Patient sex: M
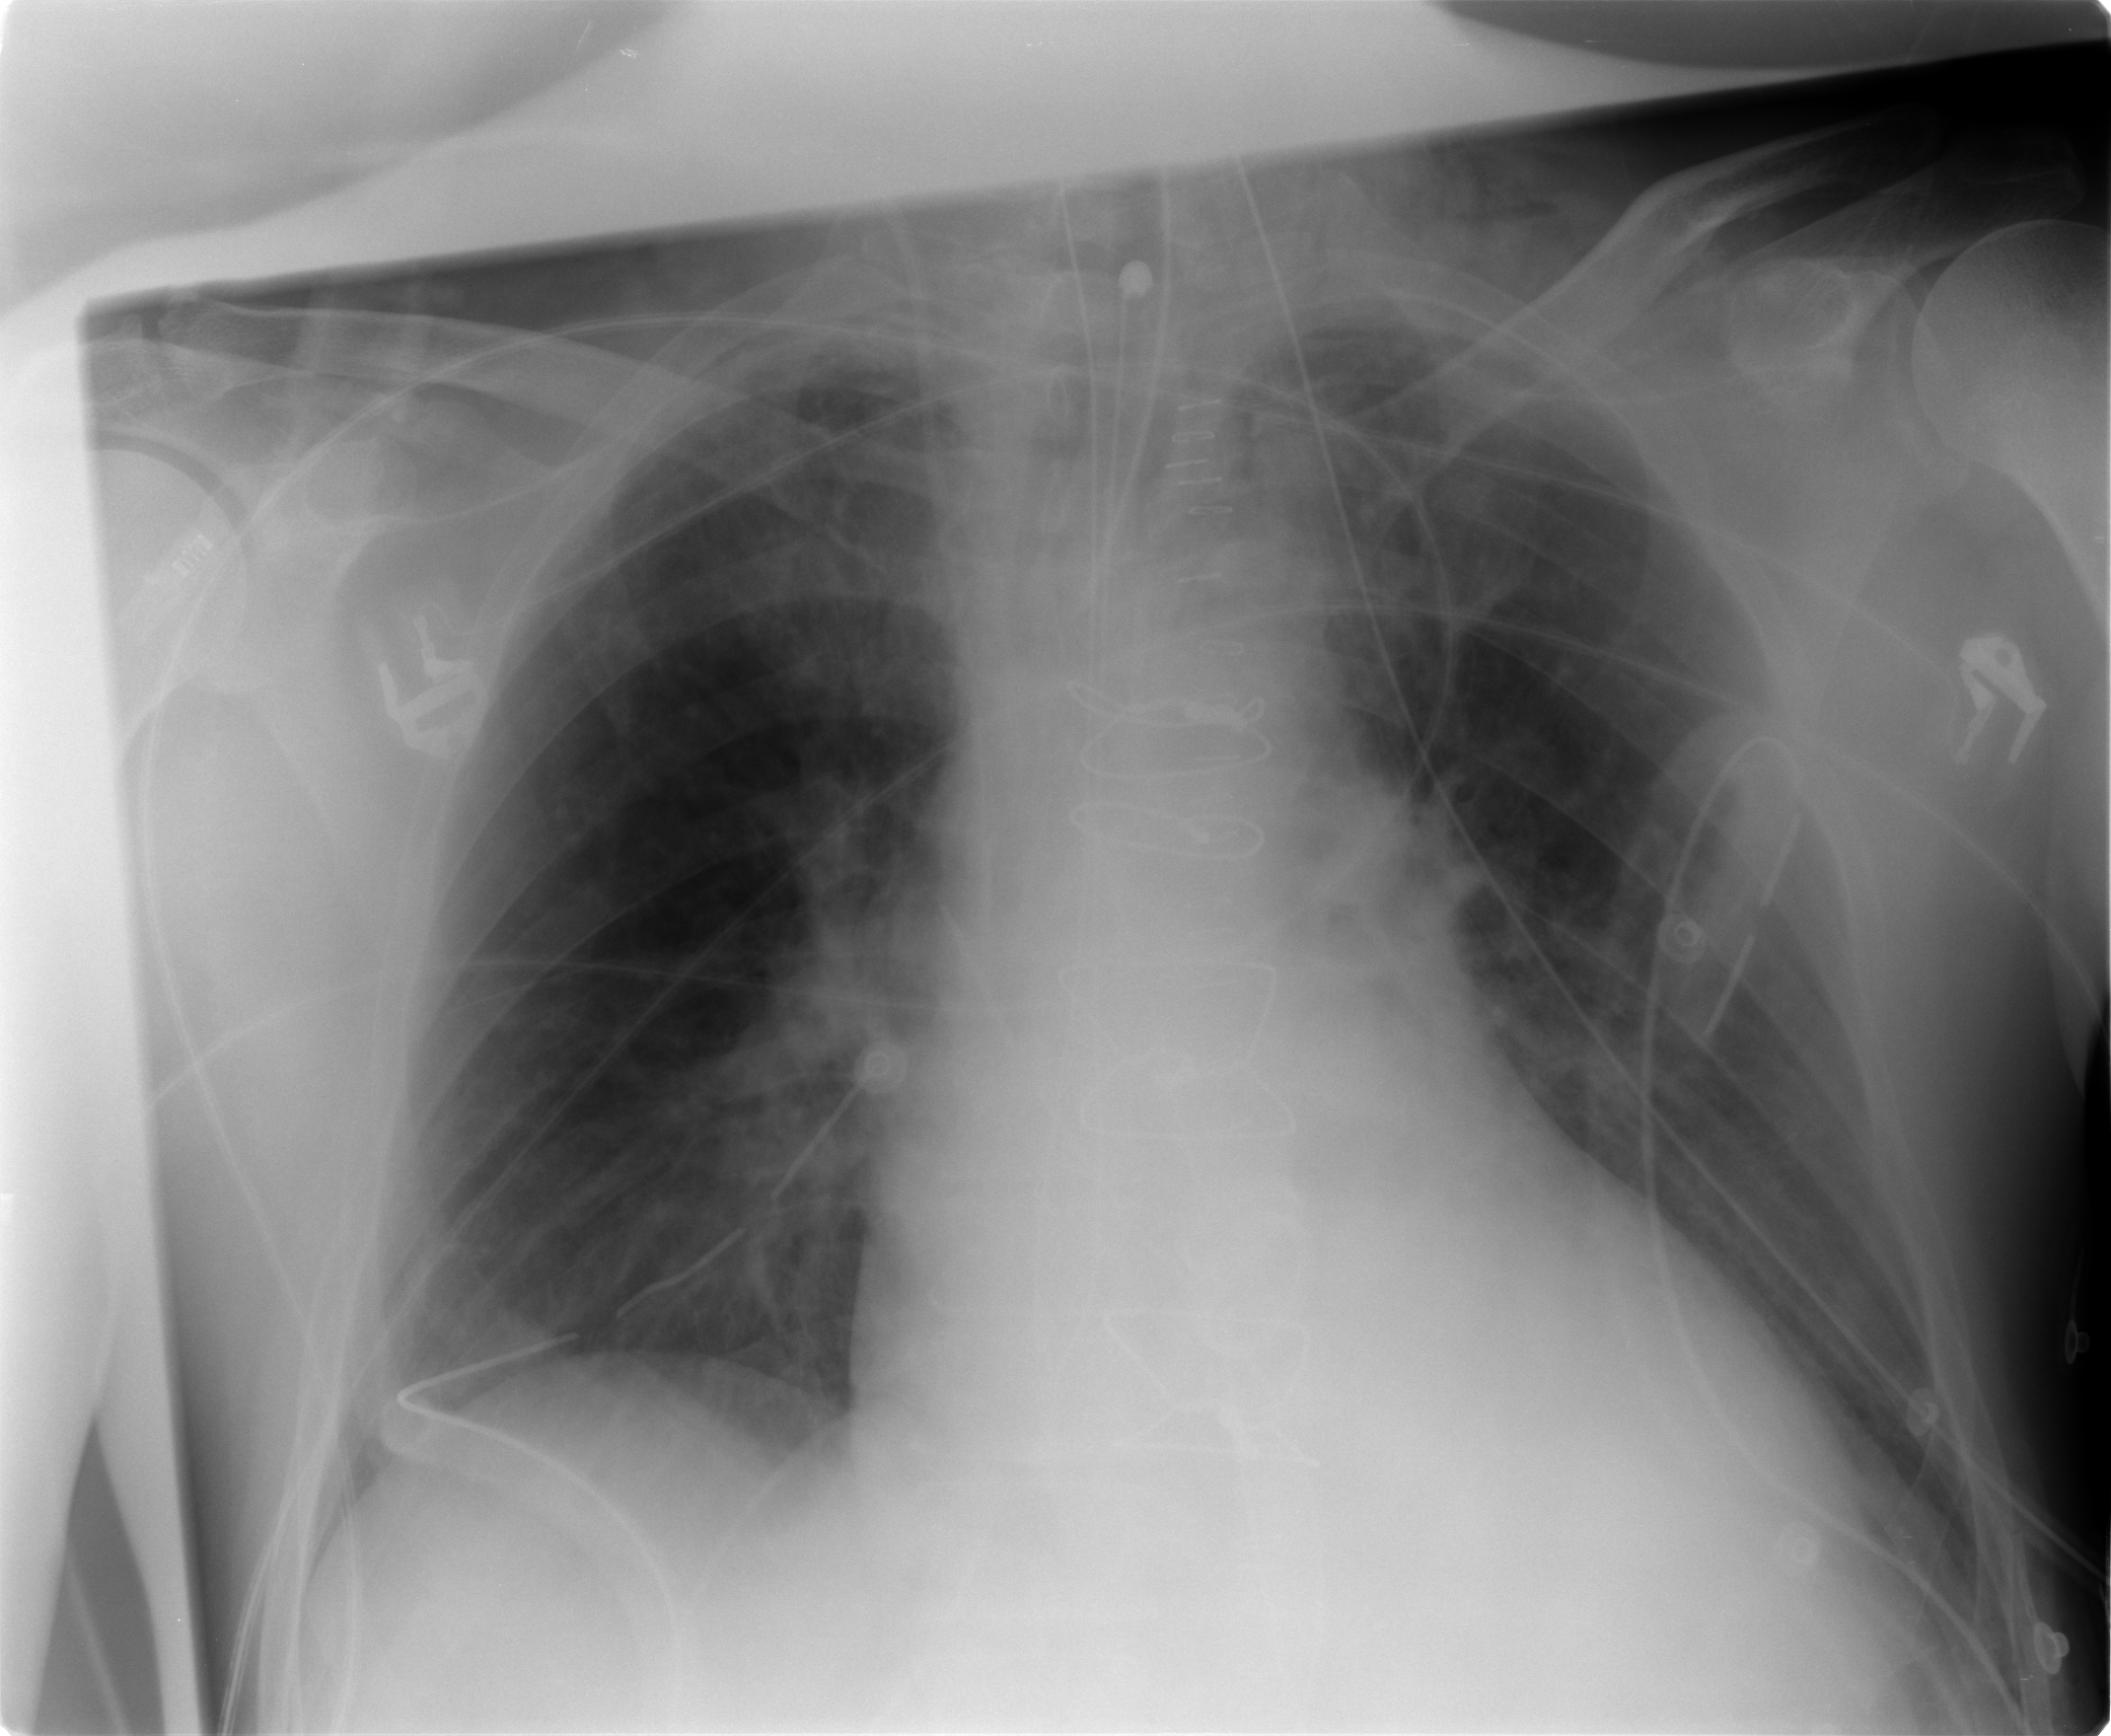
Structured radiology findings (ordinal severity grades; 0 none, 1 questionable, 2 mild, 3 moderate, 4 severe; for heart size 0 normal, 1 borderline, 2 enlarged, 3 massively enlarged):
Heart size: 2
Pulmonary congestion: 2
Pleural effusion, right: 0
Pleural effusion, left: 0
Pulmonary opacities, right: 0
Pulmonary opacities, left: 0
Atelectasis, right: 2
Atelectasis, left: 2